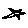
Label: star